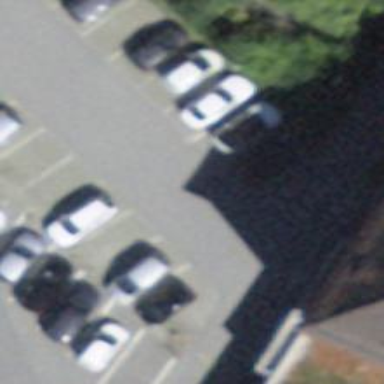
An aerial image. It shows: Asphalt parking aisle road.